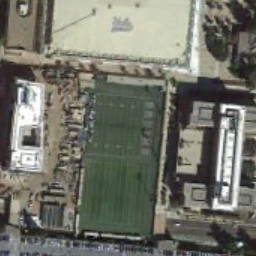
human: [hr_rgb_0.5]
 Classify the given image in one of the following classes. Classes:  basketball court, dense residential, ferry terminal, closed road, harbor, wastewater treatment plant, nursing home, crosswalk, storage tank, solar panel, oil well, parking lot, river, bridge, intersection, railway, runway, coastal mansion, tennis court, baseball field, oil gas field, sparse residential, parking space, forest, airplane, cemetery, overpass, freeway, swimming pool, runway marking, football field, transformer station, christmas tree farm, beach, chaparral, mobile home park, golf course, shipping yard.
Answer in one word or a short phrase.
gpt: football field